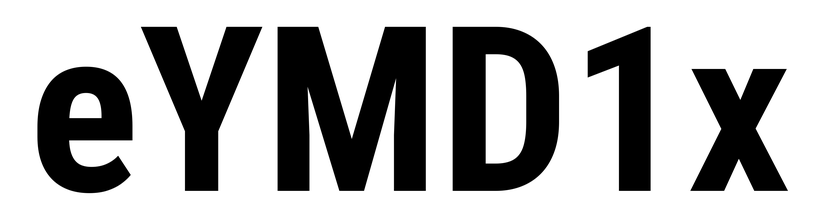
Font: Roboto_Condensed_Bold